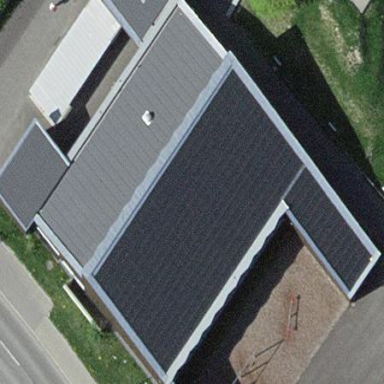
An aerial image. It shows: School building with flat roof.